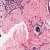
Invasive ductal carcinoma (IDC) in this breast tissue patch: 0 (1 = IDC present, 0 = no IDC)